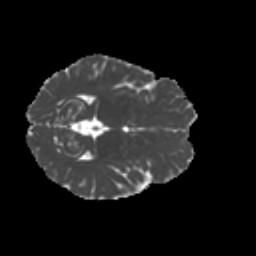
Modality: MD
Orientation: axial
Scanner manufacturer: siemens
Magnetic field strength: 3 T
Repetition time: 4.16 s
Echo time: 0.0806 s